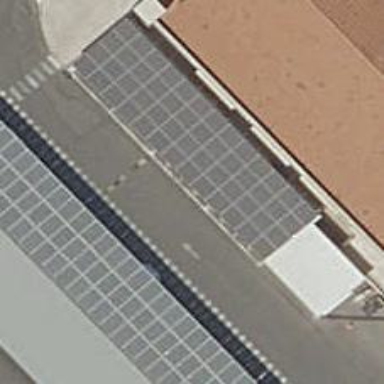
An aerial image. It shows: Solar power generator using photovoltaic panels.